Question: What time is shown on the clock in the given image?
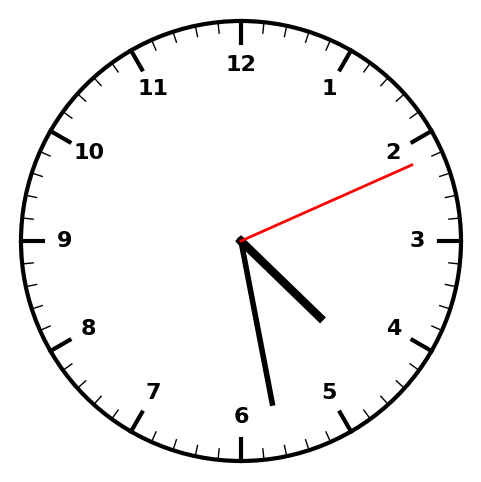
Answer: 04:28:11